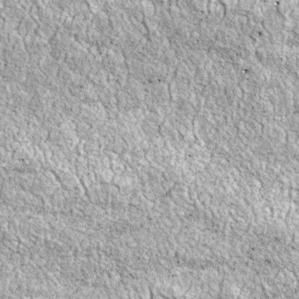
Label: non_frost